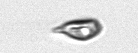
Label: Cryptophyta